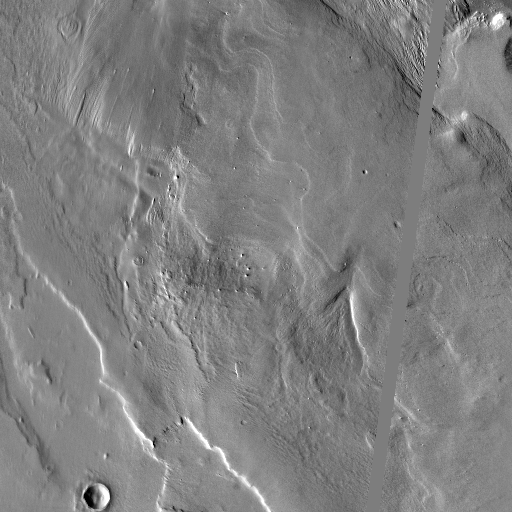
Crater classes present: Background, Other, Buried